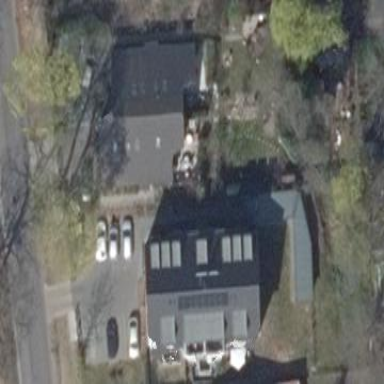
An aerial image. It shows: Gabled roof on residential building.